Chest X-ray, PA view. Patient: 55 years old, sex F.
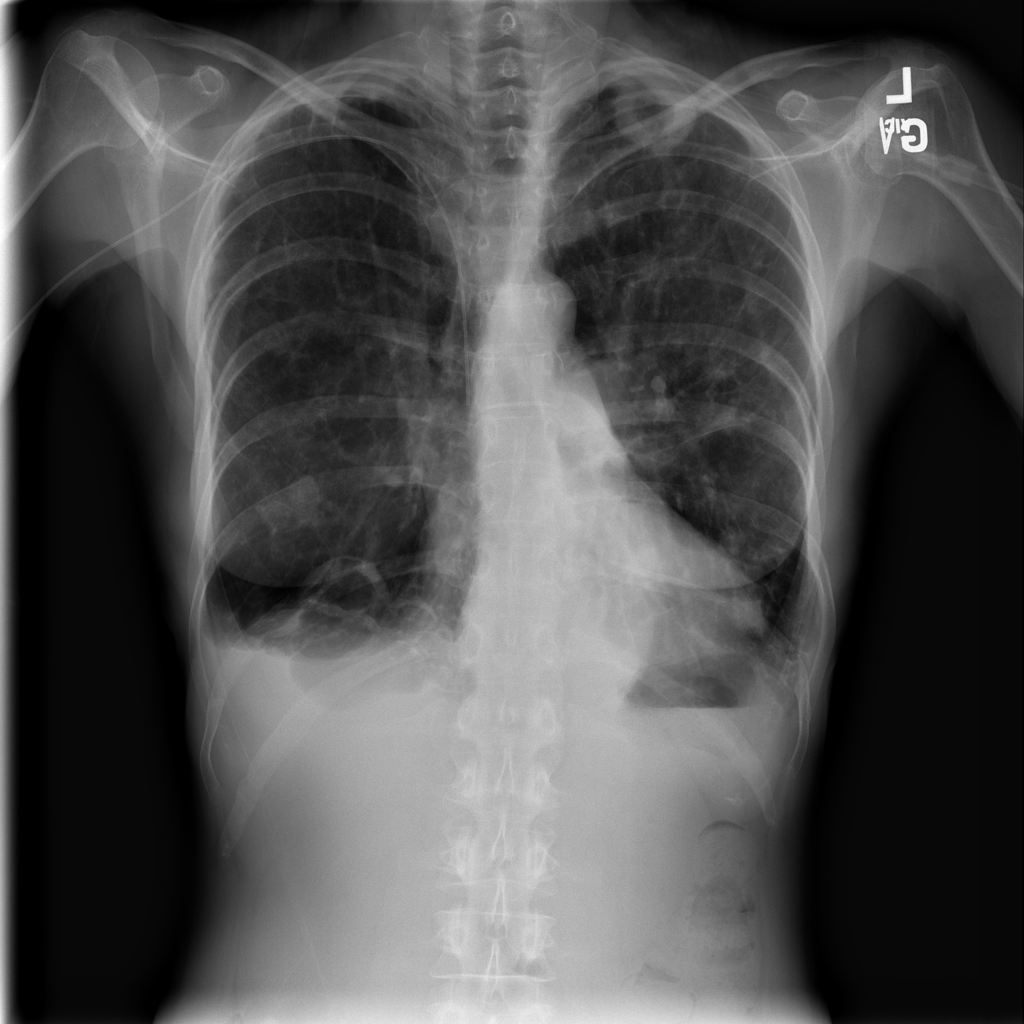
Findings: Pleural_Thickening